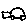
Label: car